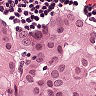
Metastatic tissue present: yes